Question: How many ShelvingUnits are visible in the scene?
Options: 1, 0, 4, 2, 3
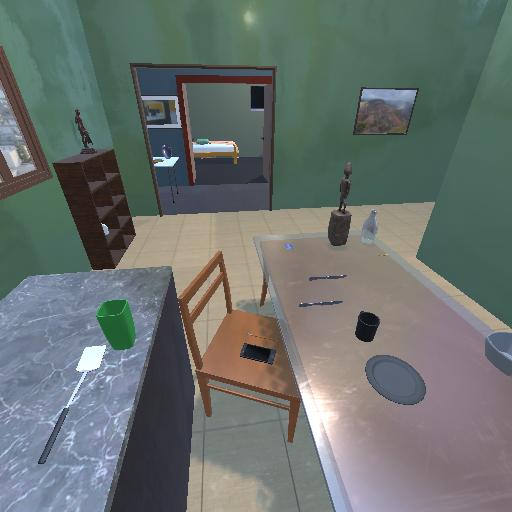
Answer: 1